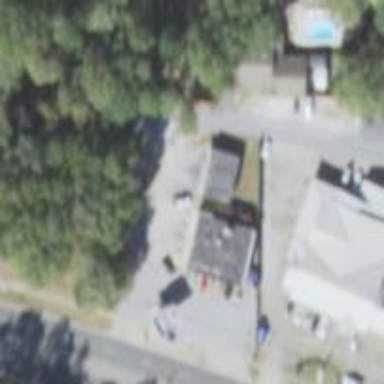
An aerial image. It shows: Convenience shop.